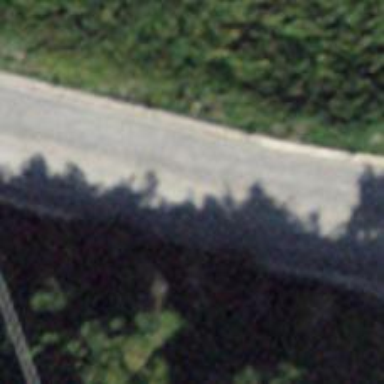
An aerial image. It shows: Secondary road with sett surface.